Field crop: maize
Growth stage: 2
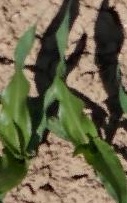
Species: maize